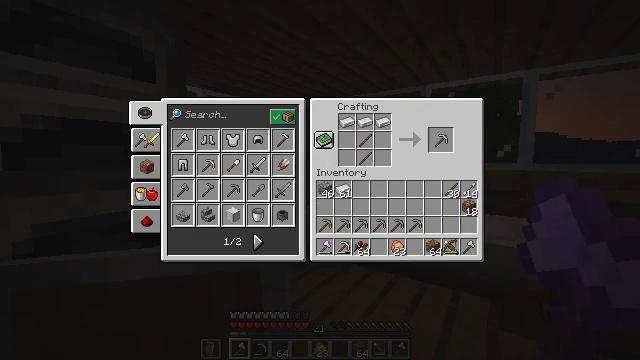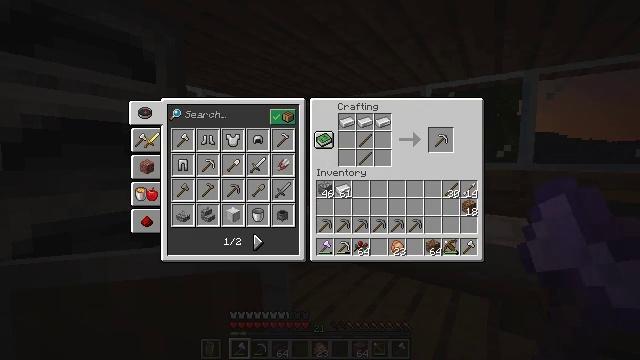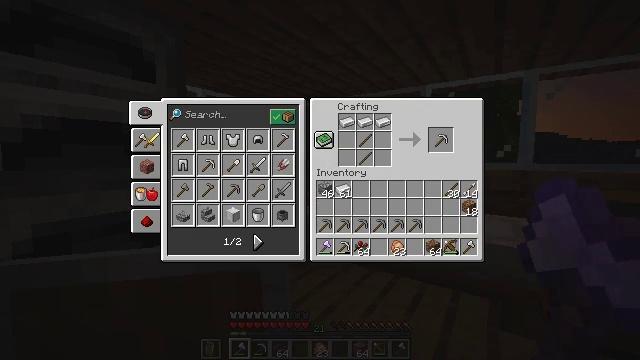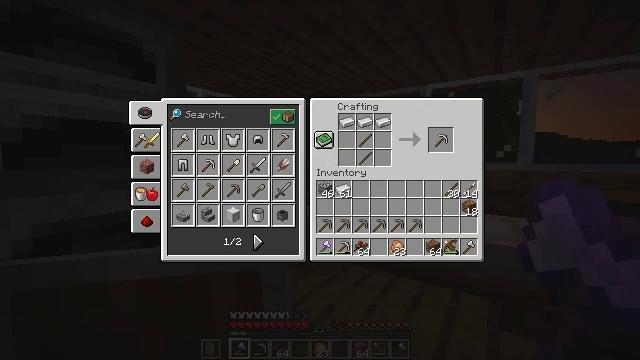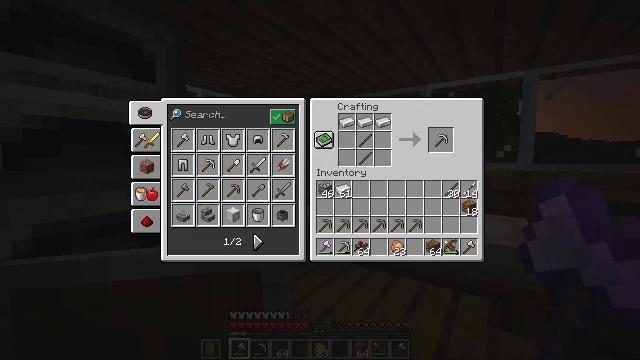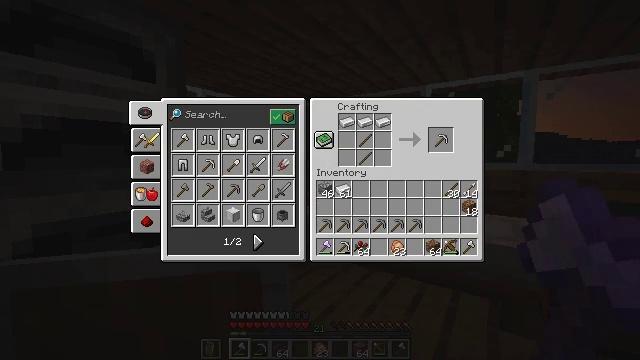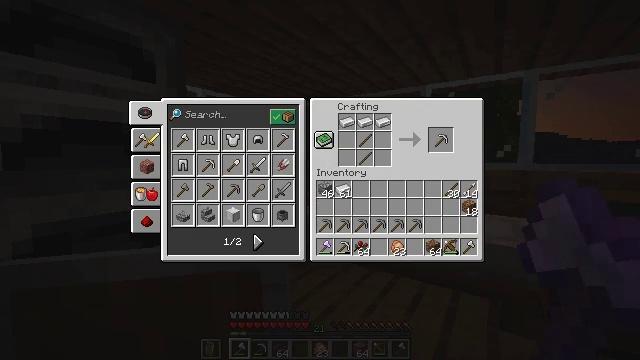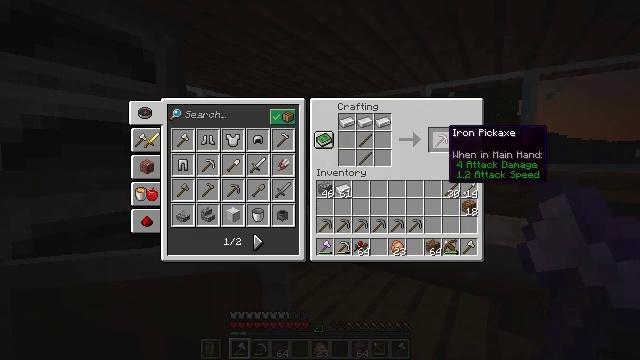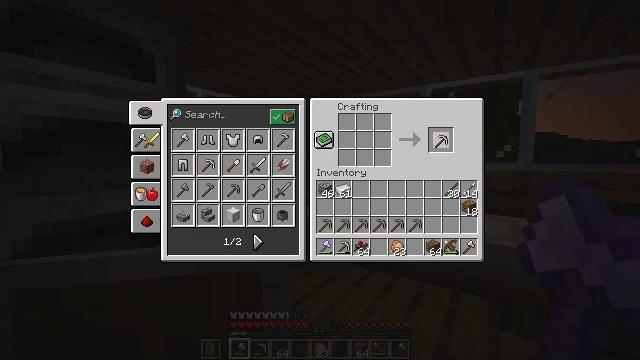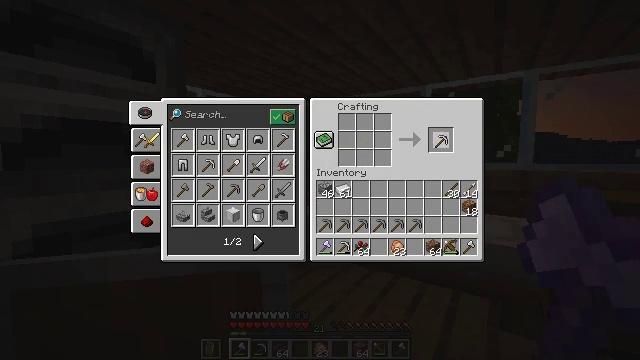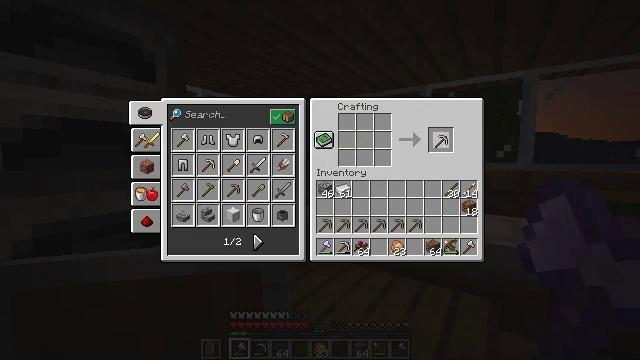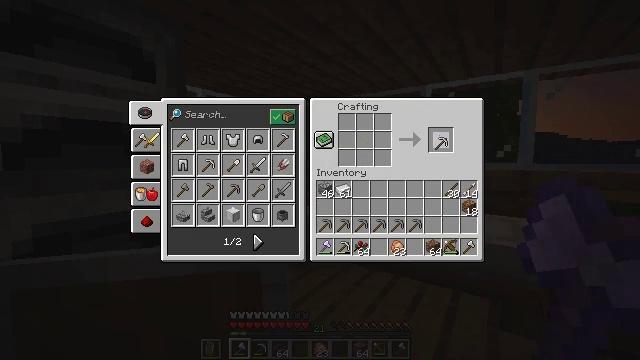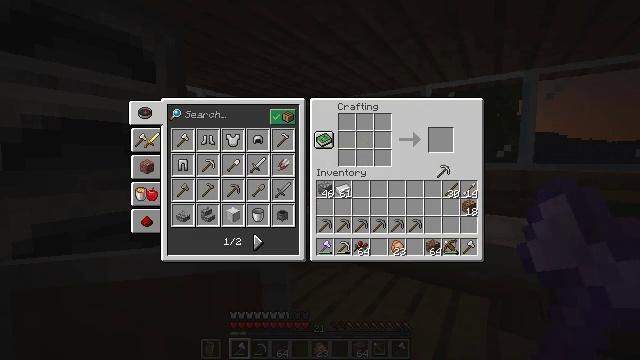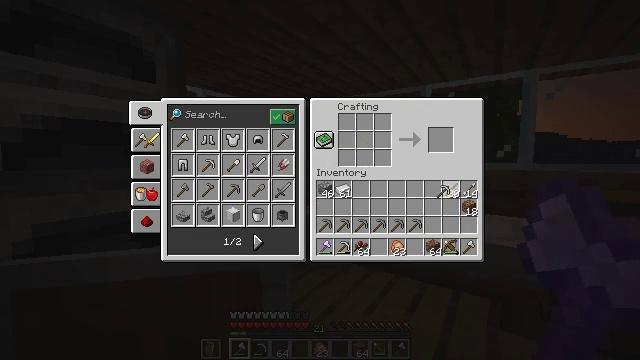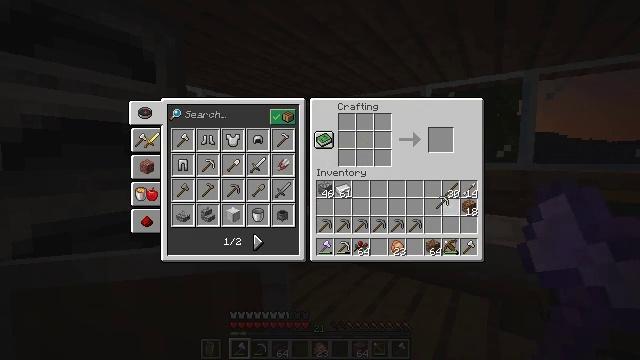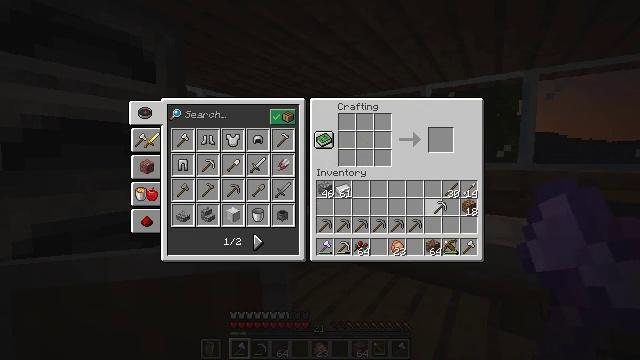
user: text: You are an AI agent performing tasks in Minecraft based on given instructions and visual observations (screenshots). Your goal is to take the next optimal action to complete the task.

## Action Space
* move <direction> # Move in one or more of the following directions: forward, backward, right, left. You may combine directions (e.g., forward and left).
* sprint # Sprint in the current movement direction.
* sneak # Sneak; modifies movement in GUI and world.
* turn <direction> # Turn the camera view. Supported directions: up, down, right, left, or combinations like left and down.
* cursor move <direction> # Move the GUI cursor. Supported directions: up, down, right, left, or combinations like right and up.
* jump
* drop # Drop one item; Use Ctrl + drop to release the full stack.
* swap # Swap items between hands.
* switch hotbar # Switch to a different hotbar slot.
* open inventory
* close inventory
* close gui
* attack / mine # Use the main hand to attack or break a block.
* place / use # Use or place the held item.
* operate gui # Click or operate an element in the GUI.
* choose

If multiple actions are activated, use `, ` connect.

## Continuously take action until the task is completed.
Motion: motion action
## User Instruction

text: Use the crafting table to craft an iron pickaxe.
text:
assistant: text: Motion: no_op
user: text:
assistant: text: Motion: no_op
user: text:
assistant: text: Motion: no_op
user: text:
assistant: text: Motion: no_op
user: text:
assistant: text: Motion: no_op
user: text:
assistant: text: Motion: no_op
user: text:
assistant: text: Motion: cursor move right
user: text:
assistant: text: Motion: operate gui
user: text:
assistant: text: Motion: operate gui
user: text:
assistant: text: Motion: operate gui
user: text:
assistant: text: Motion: no_op
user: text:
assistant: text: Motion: cursor move down
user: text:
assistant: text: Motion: cursor move down
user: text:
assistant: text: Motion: cursor move down
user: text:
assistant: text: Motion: no_op
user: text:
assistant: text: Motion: no_op
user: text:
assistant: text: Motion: no_op
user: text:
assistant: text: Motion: no_op
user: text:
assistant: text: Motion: no_op
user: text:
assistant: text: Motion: no_op
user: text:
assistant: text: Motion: no_op
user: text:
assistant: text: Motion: operate gui
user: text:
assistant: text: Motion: operate gui
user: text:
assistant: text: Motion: operate gui
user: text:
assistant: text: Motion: operate gui
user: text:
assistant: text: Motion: no_op
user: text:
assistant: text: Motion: no_op
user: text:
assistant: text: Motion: cursor move left and up
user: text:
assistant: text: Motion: cursor move left and up
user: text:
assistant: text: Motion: cursor move left and up